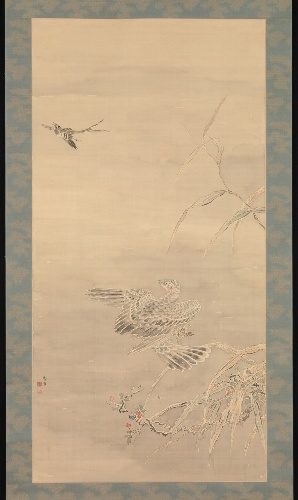
Artist: Tsubaki Chinzan
Artist bio: Japanese, 1801–1854
Date: 19th century
Object type: Hanging scroll
Classification: Paintings
Medium: Hanging scroll; ink and color on paper
Culture: Japan
Period: Edo period (1615–1868)
Dimensions: 65 7/8 x 33 1/4 in. (167.3 x 84.4 cm)
Department: Asian Art
Credit line: The Harry G. C. Packard Collection of Asian Art, Gift of Harry G. C. Packard, and Purchase, Fletcher, Rogers, Harris Brisbane Dick, and Louis V. Bell Funds, Joseph Pulitzer Bequest, and The Annenberg Fund Inc. Gift, 1975
Accession year: 1975
Repository: Metropolitan Museum of Art, New York, NY
Tags: Birds|Hawks